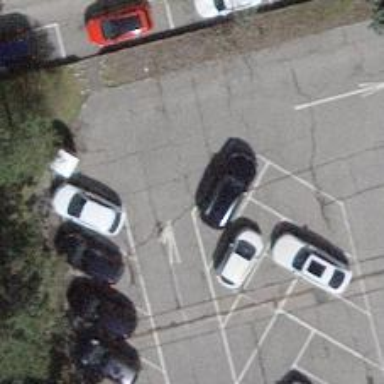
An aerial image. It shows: Road serving as parking aisle.